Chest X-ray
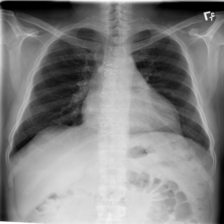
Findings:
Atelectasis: positive
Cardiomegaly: positive
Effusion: negative
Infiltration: negative
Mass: negative
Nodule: negative
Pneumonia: negative
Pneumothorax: negative
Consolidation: negative
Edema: negative
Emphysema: negative
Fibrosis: negative
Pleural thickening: negative
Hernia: negative